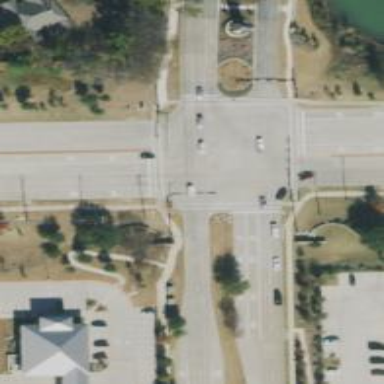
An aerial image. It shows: Secondary road with separate sidewalks.